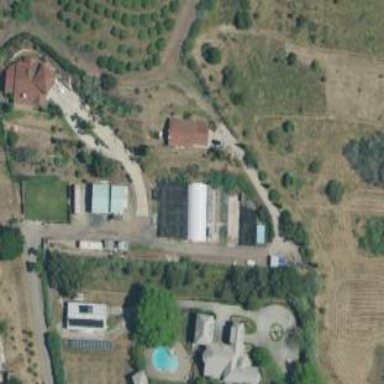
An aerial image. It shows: Farmyard area.